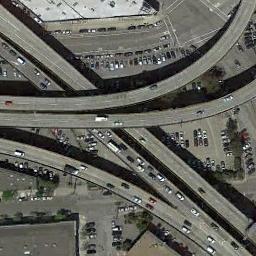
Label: overpass